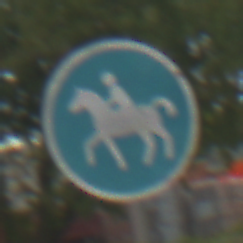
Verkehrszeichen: Reitweg
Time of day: MorningAfternoon
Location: Outdoor (Suburban)
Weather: PartlyCloudy
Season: NotSpecified
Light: Natural